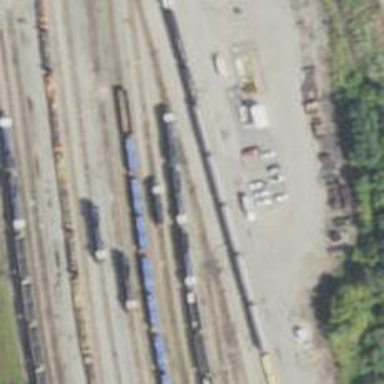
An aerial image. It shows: Railway yard in service.